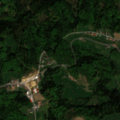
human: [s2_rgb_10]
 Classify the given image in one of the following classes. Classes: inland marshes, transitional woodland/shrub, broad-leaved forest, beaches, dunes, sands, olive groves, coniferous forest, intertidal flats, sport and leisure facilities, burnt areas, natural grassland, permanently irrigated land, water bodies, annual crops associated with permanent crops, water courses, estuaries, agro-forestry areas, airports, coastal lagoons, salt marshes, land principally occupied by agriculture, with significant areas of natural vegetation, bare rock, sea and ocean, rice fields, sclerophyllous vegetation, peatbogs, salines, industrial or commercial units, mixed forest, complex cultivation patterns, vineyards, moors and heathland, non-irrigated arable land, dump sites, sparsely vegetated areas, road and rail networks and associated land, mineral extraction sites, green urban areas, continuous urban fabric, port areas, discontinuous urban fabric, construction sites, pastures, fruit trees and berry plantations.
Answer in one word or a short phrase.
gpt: discontinuous urban fabric, pastures, complex cultivation patterns, broad-leaved forest, mixed forest